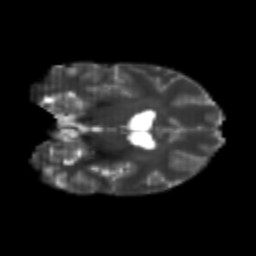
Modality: T2w
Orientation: coronal
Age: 22
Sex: male
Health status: healthy
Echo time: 0.074 s